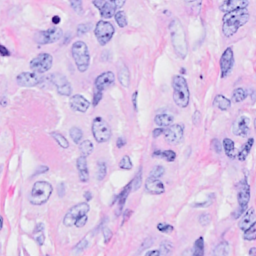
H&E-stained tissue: Breast